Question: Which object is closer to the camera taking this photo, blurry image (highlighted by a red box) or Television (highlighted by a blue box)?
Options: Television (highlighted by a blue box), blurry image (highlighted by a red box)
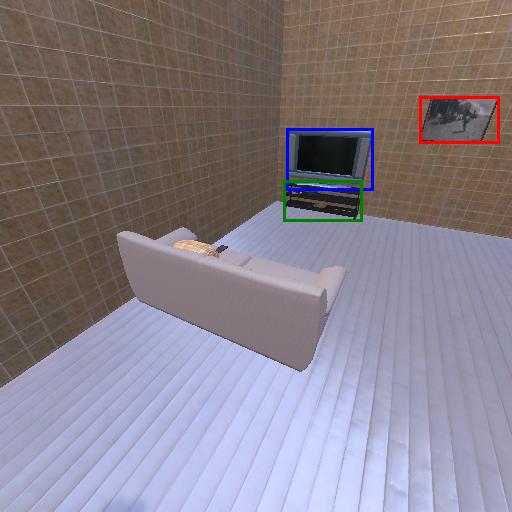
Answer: Television (highlighted by a blue box)